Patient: sex M, age 63
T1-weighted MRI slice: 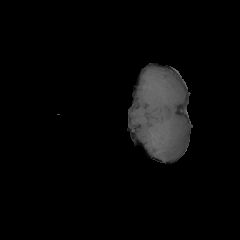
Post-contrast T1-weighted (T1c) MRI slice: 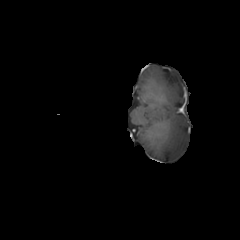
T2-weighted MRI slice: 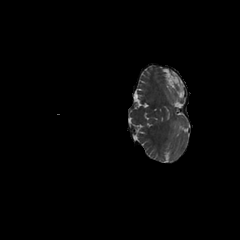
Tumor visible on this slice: no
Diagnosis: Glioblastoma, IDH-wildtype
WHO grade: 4